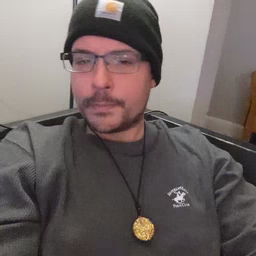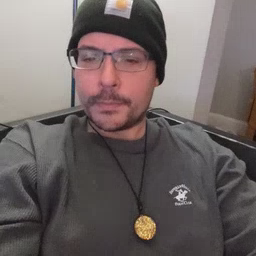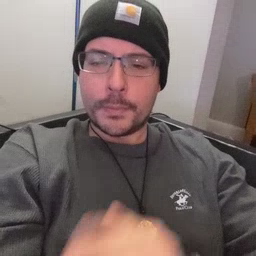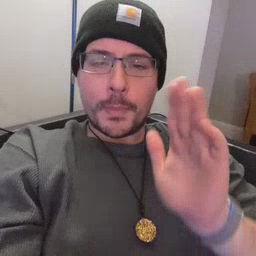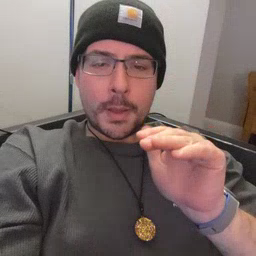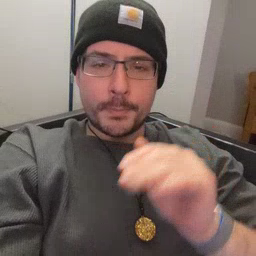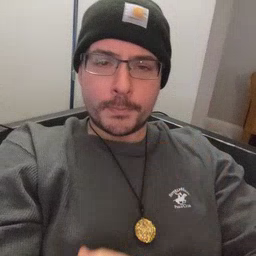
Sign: bye